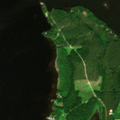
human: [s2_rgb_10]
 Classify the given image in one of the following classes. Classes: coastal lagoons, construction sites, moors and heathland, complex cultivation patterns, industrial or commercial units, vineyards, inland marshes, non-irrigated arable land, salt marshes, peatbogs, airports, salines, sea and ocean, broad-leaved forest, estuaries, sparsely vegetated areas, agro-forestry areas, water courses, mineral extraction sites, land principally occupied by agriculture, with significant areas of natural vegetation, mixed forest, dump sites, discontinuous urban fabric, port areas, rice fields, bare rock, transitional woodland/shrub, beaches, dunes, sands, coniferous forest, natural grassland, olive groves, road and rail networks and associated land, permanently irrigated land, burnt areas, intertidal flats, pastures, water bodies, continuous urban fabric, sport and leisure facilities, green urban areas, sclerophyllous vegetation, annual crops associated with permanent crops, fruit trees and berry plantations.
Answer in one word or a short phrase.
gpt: non-irrigated arable land, coniferous forest, mixed forest, water bodies